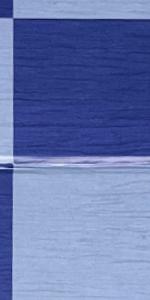
Label: Empty